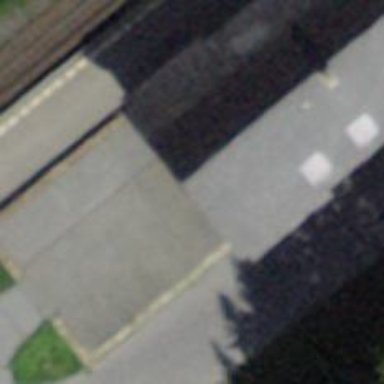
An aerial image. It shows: Black bench.